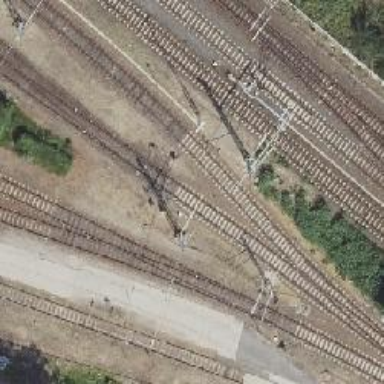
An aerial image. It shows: Railway yard.